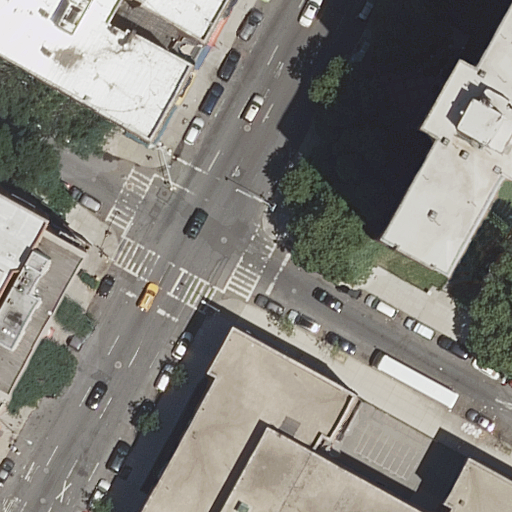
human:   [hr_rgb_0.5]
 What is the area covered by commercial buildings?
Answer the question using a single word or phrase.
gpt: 0m2

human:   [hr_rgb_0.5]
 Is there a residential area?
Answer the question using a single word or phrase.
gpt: yes

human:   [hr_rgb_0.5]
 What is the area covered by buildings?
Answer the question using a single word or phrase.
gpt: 2012m2

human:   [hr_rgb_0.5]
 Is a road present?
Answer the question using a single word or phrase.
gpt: yes

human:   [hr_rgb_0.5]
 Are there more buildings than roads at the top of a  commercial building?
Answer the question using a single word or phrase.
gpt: yes

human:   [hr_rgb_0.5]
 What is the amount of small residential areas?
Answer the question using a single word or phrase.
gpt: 0

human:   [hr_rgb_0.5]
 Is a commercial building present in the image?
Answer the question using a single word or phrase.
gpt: no

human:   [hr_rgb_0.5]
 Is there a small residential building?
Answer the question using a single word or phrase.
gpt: no

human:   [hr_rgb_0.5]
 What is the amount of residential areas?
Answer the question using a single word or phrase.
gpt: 1

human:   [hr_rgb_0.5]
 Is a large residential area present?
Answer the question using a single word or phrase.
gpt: no

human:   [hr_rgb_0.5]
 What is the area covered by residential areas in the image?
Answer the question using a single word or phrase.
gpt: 362m2

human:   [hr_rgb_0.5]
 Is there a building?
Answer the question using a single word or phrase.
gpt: yes

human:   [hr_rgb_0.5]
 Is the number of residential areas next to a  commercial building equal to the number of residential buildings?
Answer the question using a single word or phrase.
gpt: no

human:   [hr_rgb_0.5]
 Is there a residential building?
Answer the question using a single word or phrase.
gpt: yes

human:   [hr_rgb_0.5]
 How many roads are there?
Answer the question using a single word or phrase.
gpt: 5

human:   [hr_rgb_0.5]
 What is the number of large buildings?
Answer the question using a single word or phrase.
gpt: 2

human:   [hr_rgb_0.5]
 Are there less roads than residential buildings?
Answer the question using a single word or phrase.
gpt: no

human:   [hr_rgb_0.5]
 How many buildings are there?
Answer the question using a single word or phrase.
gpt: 5

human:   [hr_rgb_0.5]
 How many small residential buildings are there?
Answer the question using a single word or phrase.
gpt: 0

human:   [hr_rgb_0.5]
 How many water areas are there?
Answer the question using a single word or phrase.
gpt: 0

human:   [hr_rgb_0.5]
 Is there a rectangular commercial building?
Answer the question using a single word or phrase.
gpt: no

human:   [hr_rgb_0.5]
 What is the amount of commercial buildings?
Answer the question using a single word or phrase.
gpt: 0

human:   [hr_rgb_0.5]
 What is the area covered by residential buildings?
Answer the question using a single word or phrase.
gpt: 1784m2

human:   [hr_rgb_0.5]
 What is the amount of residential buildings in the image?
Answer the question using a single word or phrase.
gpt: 4

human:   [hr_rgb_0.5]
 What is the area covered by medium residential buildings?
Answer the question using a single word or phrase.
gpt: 394m2

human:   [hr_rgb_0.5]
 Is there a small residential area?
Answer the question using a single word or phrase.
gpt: no

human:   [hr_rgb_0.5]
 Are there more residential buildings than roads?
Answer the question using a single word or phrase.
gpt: no

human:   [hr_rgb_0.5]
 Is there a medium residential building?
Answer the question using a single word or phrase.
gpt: yes

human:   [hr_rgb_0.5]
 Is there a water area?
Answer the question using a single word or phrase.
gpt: no

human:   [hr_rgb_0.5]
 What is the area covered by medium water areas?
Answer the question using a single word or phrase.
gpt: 0m2

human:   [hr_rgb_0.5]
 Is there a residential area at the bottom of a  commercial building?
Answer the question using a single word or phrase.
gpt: no

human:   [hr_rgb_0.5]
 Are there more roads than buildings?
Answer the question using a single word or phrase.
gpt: no

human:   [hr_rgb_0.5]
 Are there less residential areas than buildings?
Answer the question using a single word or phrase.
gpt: yes

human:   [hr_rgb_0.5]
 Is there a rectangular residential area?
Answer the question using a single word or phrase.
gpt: yes

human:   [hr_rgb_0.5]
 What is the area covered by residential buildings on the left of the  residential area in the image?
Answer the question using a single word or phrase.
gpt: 1784m2

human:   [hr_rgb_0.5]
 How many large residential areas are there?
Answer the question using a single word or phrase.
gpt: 0

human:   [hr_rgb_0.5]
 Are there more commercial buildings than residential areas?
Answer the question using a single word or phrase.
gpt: no

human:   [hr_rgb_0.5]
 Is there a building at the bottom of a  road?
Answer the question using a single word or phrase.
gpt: yes

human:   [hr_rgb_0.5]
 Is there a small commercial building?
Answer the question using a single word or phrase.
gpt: no

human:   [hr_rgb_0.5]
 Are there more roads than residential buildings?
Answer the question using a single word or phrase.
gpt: yes

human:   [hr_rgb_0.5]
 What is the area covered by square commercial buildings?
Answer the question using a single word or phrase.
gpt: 0m2

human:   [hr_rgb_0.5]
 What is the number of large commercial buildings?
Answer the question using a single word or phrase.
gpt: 0

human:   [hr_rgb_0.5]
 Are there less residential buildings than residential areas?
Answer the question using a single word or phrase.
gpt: no

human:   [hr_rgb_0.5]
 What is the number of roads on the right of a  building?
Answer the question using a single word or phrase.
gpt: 3

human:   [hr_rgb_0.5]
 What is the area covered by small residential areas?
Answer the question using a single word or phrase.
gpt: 0m2

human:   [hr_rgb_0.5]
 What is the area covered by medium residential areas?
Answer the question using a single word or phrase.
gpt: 362m2

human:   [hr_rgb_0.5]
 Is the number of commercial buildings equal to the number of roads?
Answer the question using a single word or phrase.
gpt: no

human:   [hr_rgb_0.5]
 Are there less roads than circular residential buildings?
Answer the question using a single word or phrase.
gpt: no

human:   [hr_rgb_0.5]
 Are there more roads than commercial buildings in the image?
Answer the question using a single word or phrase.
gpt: yes

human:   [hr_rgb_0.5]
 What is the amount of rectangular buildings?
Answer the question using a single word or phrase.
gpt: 3

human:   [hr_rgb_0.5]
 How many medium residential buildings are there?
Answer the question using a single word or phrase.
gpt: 2

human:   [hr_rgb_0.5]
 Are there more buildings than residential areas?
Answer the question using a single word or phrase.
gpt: yes

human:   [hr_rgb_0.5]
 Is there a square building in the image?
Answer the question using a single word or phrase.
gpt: no

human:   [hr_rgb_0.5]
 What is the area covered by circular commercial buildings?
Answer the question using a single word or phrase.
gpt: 0m2

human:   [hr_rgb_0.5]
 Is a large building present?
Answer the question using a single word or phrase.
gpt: yes

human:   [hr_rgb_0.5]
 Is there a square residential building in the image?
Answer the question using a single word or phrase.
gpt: no

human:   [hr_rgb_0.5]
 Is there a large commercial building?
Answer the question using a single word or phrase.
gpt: no

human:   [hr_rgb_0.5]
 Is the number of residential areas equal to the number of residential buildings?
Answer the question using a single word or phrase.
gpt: no

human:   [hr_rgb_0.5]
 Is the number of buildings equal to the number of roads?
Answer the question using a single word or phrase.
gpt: yes

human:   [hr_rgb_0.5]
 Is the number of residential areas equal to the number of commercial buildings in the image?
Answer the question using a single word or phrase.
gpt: no

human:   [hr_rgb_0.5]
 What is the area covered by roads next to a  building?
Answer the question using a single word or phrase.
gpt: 0m2

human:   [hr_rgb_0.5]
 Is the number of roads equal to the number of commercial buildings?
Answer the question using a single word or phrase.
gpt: no

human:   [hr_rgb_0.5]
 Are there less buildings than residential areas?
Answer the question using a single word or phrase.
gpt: no

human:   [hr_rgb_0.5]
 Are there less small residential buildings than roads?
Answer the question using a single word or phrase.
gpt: yes